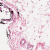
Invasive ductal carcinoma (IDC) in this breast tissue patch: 0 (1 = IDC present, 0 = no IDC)